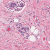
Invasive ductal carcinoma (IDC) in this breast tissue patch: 1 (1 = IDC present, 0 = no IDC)